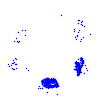
Particle: pion